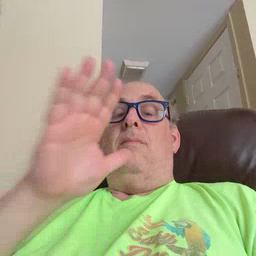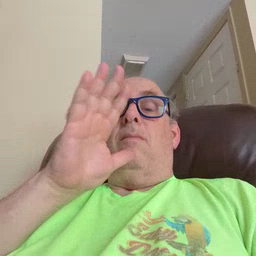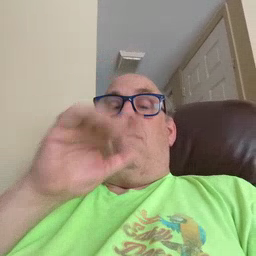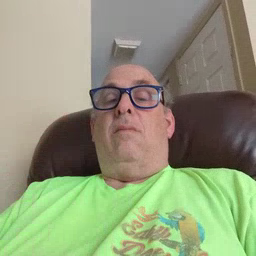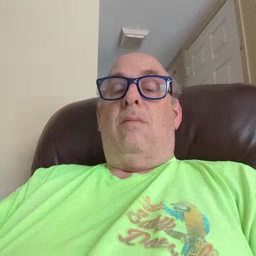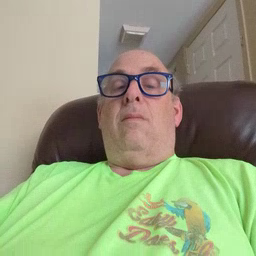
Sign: mom